Field crop: maize
Growth stage: 2
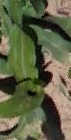
Species: maize